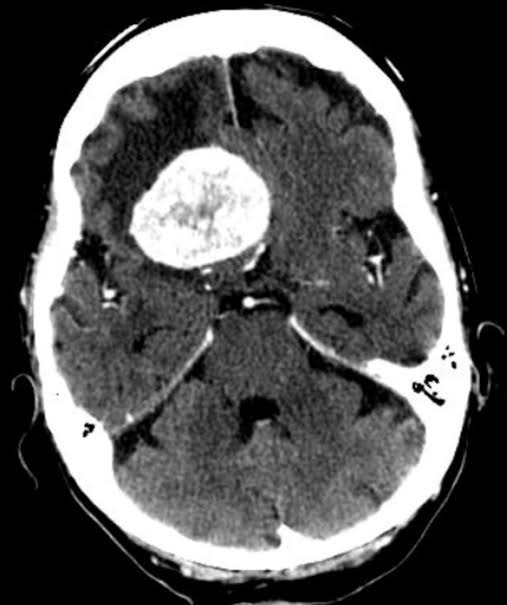
Label: meningioma